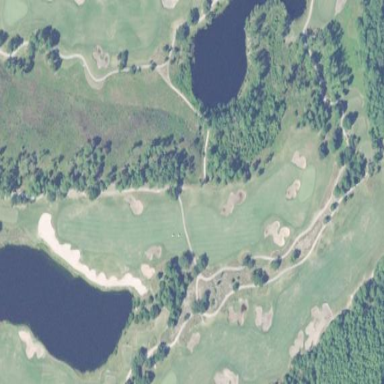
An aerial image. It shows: Golf course surrounded by greenery.